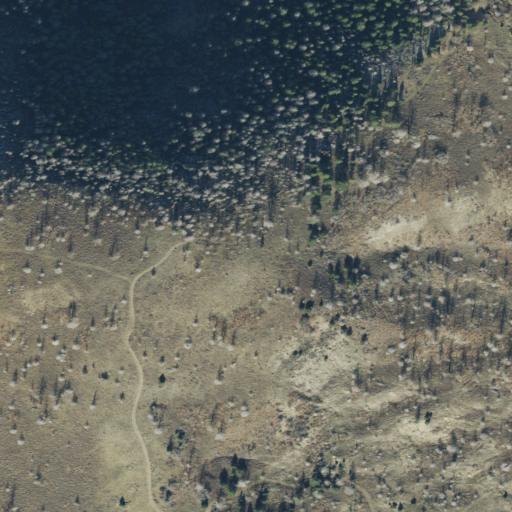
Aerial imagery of mountain in Utah named Sky High containing shrub, deciduous forest, grassland, and evergreen forest